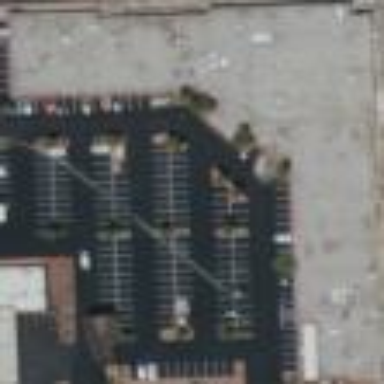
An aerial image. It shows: Retail building.